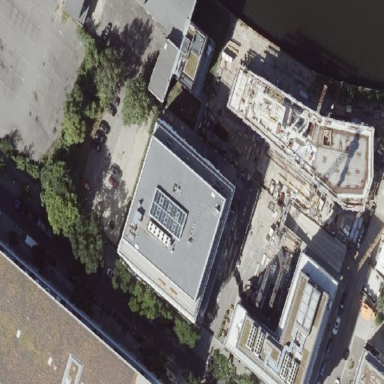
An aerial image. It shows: Commercial building with flat roof.